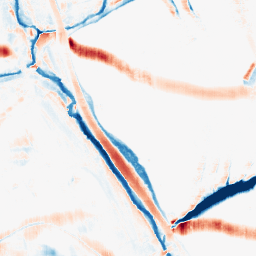
Category: morphological
Decomposition family: morphological_rect
Decomposition parameters: operation: average
width: 10
height: 20
Upsampling method: bspline
Upsampling parameters: scale: 2
Upsampling scale: 2